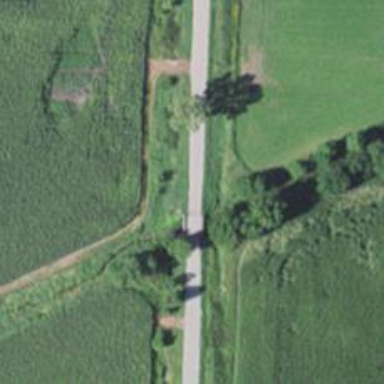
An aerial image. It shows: Residential road with bridge.